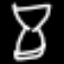
Label: hourglass